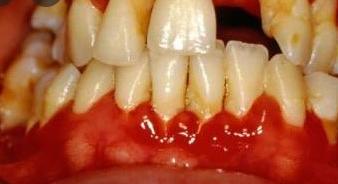
Condition: Gingivitis